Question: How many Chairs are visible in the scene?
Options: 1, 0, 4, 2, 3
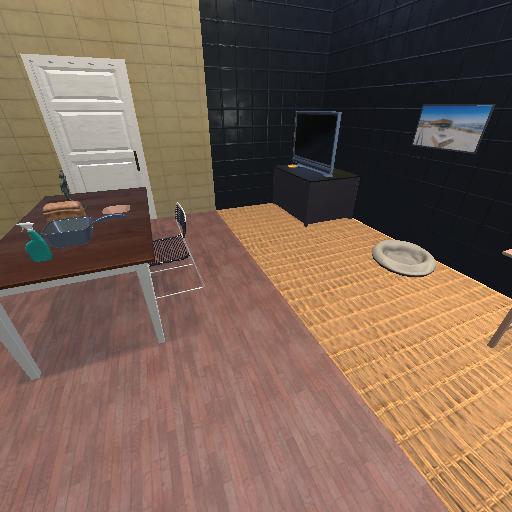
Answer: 1